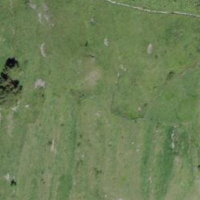
EUNIS habitat code: 26
Species observed at this site:
Arnica montana
Campanula spicata